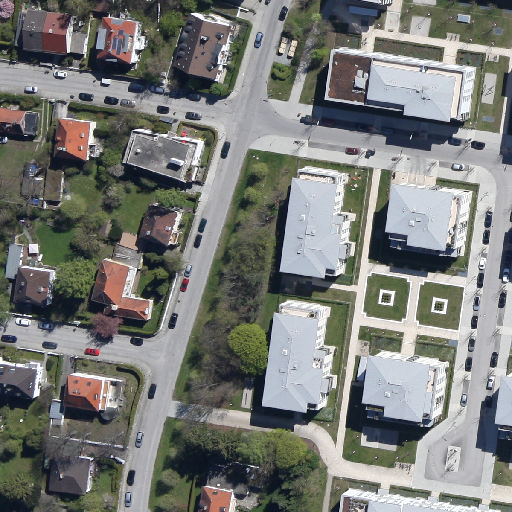
Referring expression: vehicle driving on the road